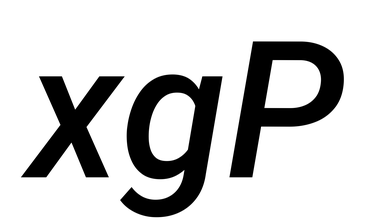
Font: Roboto-Italic_Medium_Italic